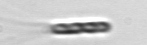
Label: Chaetoceros_subtilis